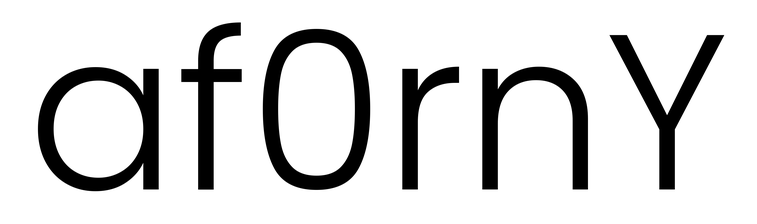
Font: Poppins-Light